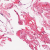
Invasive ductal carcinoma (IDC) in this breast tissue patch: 0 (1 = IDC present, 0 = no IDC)